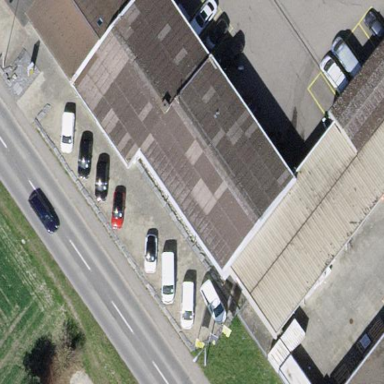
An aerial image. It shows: Industrial building.